Question: >
<URL>
I have a framework which the overall view is as below:

This picture is from PHP 5 Social networking book, I don't have the 'Page Object' part. I dont have any problem with simple javascript/jQuery statements, but when it comes to JSON or Ajax where I need to fetch data then I'm confused! Beacause in JSON we need to put the url part. In an MVC there is no direct call. Everything will reach to Front Controller (index.php).
Now the question is how to handle JSON or Ajax requests in MVC? Should I create separate json php files in another directory to handle database connections,etc which is not Object Oriented?
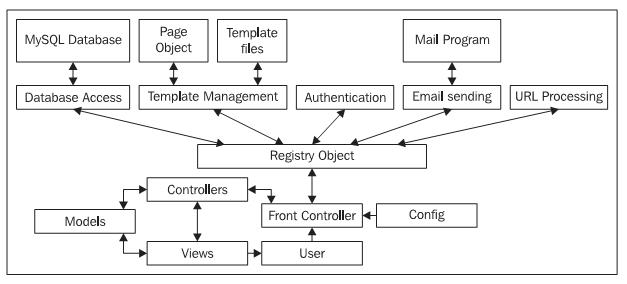
Answer: I don't know which framework you are using but, Zend Framework, for example has a mechanism that allows you to modify the format an action returns it's data in. In Zend Framework this is called a context switch.
You might want to check out how they implement that feature and see if you can either integrate it into your mvc or model it within your own mvc.
<URL>
--- Edit ---
It sounds like your framework does not delegate to controllers? If this is the case I would implement the solution you hinted at in your question and implement scripts that are consumed solely by your Ajax/REST calls.
--- Edit ---
Right so your front controller dispatches requests to controllers, that being the case I would recommend implementing context switching at the controller level, which will work using the same urls you would use in a standard request but would either read
a) HTTP header info to see what response type you are asking for, which you would set in the AJAX request.
b) send another parameter along in the url something like 'format=json' that will switch the return type of your action.
I would recommend reading the info at the link I posted as it might make things a little bit clearer.